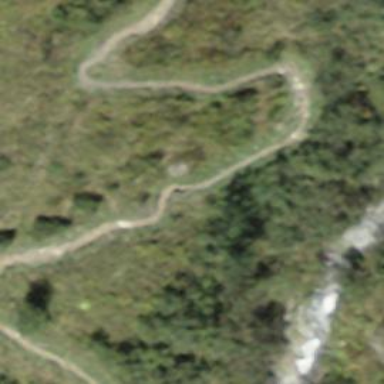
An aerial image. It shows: Path.